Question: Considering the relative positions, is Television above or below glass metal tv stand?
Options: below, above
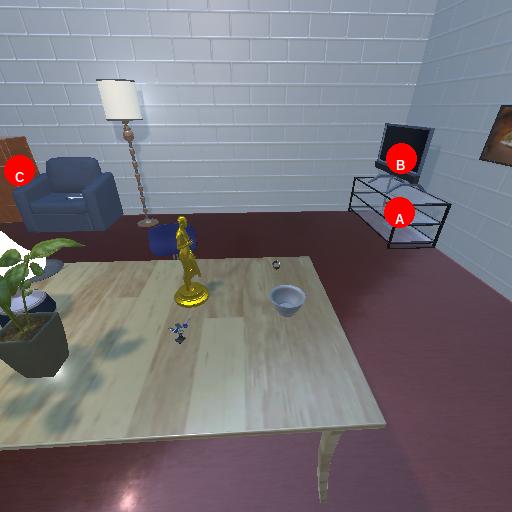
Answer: below